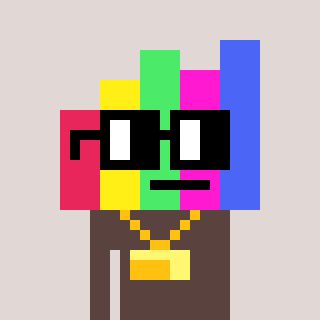
a pixel art character with square black glasses, a bar chart-shaped head and a darkbrown-colored body on a warm background